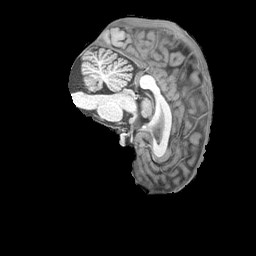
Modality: T1w
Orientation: sagittal
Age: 25
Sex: male
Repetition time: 2.3 s
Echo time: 0.0226 s